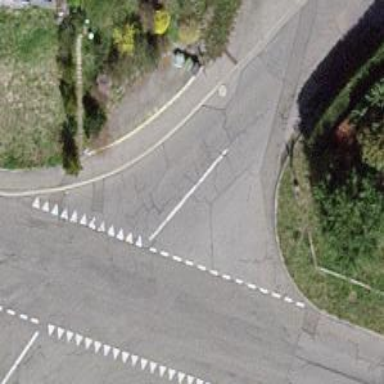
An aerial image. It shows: Road with "give way" sign.